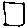
Label: square